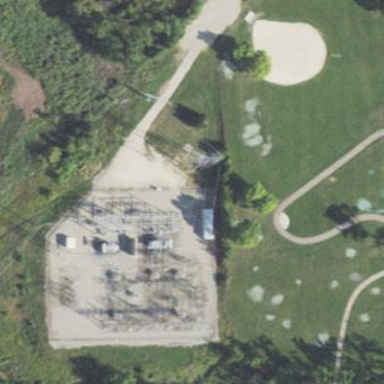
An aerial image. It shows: Transmission substation.